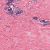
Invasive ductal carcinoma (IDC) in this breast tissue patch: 0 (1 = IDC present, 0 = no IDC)